Question: How much storage is used?
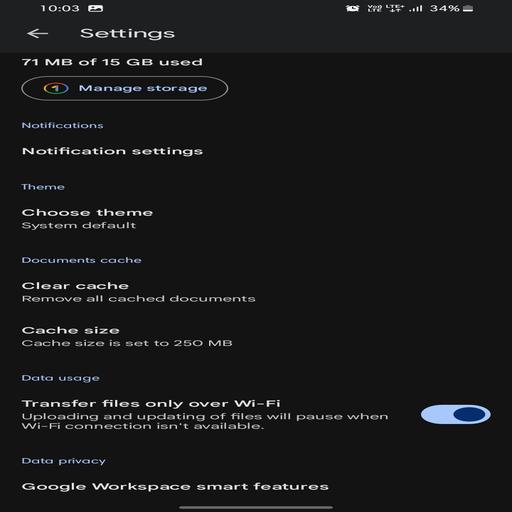
Answer: 71 MB